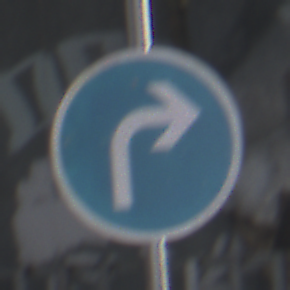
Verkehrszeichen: VorgeschriebeneFahrtrichtungRechts
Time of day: Midday
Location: Roofed (Special)
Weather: Overcast
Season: NotSpecified
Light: Natural